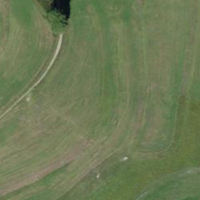
EUNIS habitat code: 24
Species observed at this site:
Cirsium heterophyllum